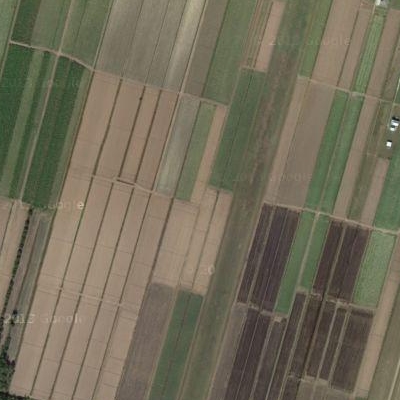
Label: bField